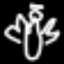
Label: angel